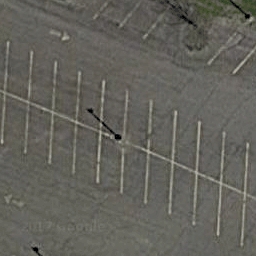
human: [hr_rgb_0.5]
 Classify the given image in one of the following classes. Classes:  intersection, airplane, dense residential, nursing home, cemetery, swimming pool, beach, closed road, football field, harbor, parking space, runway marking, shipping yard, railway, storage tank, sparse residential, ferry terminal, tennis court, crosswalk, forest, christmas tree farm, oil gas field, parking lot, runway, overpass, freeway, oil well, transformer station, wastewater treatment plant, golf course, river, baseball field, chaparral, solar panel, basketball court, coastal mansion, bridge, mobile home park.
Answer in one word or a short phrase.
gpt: parking space